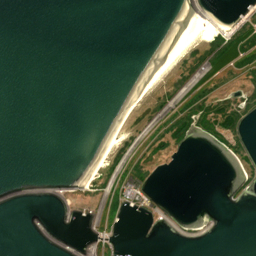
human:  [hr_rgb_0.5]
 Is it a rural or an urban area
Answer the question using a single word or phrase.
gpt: rural

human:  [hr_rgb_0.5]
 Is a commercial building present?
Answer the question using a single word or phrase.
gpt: yes

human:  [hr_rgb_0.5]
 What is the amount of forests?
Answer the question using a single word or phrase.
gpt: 5

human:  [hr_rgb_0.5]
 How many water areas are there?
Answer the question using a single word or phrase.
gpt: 5

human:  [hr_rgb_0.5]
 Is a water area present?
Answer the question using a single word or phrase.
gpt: yes

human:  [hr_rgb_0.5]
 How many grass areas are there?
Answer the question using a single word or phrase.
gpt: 24

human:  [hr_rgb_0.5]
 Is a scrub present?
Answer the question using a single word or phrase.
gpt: yes

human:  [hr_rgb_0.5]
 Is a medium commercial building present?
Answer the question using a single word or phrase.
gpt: no

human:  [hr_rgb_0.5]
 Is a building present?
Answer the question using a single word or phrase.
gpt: yes

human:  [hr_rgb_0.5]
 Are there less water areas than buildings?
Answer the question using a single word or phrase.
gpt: yes

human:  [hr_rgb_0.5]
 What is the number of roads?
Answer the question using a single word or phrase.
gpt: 112

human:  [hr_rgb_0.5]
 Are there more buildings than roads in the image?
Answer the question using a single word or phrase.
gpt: no

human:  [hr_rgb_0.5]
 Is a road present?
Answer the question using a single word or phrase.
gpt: yes

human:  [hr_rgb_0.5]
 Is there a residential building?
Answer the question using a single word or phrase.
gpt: yes

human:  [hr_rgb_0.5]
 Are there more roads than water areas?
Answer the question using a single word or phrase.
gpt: yes

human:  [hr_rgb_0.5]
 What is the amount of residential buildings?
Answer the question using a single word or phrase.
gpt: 8

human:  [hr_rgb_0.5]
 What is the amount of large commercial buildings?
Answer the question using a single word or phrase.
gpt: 0

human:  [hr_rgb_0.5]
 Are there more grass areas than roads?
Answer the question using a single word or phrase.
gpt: no

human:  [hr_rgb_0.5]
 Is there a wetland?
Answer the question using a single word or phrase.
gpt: yes

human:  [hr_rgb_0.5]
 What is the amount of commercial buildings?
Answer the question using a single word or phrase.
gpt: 1

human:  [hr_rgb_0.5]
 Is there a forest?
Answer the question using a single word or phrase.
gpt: yes

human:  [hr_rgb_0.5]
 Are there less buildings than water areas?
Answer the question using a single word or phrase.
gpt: no

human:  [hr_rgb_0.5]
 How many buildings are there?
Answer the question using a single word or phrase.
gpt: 11

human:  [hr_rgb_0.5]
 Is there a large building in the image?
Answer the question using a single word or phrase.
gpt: no

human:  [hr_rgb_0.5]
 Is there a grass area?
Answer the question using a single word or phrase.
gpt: yes

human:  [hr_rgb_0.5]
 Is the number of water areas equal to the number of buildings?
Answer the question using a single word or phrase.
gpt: no

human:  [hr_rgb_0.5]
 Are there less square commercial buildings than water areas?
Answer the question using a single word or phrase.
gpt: yes

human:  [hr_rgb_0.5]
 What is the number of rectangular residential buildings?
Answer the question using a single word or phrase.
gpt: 7

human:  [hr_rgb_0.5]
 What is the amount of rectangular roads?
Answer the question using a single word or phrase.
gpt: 0

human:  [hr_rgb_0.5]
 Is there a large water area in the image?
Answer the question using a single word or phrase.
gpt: yes

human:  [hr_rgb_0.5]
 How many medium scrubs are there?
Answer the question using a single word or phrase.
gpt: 1

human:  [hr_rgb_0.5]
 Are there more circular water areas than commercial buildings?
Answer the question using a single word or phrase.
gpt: no

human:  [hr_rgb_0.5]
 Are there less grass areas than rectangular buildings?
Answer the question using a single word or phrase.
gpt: no

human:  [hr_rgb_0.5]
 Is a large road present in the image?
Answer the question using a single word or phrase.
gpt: no

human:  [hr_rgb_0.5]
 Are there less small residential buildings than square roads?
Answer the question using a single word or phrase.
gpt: no

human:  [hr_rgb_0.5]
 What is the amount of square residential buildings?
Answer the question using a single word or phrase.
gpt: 0

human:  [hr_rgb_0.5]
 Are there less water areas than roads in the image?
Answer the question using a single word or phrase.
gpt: yes

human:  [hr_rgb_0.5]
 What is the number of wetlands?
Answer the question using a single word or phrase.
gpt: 8

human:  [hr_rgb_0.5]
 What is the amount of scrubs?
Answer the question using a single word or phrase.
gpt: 13

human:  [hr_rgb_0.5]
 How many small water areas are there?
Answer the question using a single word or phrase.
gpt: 0

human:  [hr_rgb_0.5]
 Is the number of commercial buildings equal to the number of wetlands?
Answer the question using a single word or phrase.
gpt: no

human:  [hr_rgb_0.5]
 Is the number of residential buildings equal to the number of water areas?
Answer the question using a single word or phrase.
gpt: no

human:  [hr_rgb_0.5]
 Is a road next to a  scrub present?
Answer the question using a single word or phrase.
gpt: yes

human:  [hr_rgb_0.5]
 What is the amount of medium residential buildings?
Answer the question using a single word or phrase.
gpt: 1

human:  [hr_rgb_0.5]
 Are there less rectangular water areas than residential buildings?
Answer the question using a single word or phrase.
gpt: yes

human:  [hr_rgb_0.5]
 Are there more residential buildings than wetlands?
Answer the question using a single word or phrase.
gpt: no

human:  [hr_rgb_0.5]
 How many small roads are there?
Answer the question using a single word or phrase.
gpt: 112

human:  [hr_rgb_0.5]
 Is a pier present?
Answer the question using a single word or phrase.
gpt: yes

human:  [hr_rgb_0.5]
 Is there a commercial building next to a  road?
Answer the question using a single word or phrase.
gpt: yes

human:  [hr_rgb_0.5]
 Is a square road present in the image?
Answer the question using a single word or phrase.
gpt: no

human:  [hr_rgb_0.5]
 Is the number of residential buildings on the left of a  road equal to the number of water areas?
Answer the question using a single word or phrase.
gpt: no

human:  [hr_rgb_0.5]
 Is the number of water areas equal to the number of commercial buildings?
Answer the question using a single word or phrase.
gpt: no

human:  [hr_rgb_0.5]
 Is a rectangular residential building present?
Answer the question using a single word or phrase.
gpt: yes

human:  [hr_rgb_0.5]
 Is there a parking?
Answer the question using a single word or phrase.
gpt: yes

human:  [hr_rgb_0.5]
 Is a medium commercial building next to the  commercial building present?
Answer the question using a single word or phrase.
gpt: no

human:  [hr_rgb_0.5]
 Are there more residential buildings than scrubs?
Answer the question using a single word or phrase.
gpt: no

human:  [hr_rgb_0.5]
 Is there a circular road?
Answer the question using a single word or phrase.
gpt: no

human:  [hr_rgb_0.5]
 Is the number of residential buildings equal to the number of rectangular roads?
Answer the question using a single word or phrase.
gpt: no

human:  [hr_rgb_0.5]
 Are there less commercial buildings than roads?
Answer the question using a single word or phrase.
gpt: yes

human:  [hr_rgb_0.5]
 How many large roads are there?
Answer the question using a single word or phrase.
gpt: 0

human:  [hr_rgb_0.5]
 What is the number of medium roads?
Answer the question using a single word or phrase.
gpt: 0

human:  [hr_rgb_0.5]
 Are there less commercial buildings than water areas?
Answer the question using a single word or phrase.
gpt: yes

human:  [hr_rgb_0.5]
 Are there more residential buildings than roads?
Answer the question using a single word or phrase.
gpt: no

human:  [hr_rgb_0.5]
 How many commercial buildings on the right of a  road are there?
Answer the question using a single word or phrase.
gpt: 1